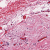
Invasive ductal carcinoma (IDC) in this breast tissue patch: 0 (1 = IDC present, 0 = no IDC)